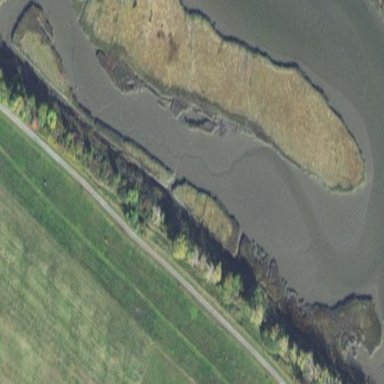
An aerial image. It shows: Saltmarsh wetland area.